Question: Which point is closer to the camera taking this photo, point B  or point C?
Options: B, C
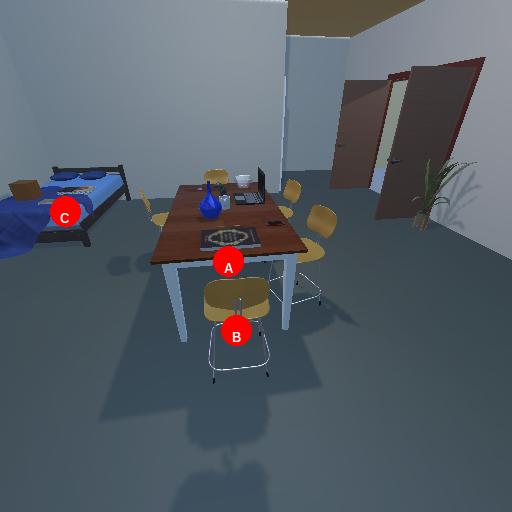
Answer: B